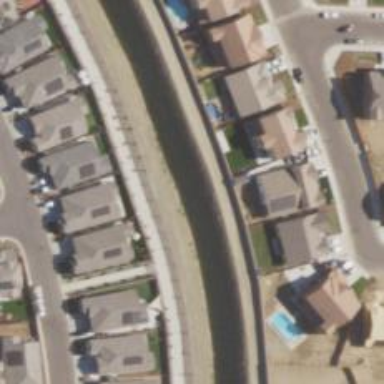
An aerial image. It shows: Canal.